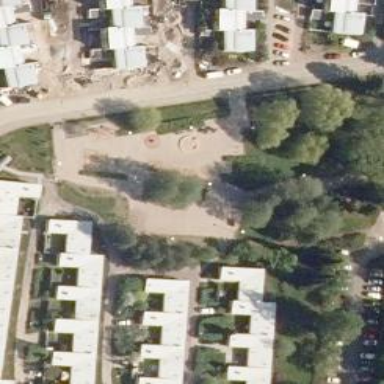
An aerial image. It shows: Playground featuring roundabout.